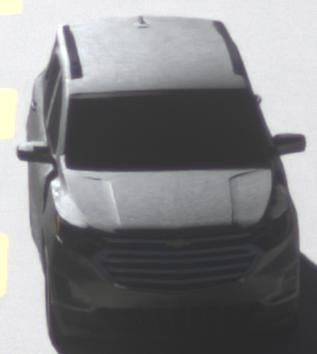
Make: Chevrolet
Model: Equinox
Detailed model: Gen. 2
Model produced from: 2015
Model produced until: 2017
Doors: 5
Color: gray
Road condition: dry road
Daytime: morning or afternoon
Contrast: high contrast